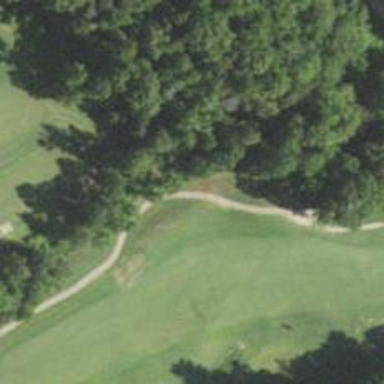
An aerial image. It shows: Service road used as golf cart path.